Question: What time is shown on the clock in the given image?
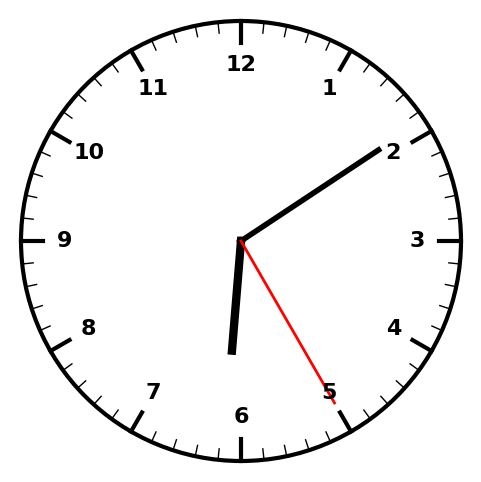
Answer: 06:09:25